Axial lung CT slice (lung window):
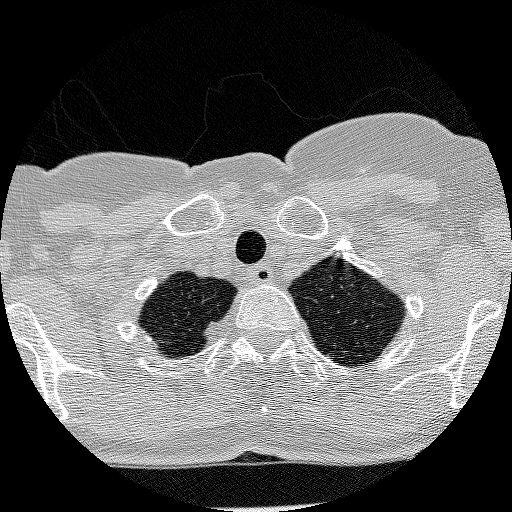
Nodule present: no